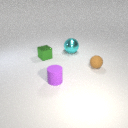
small brown rubber sphere to the right of small green metal cube